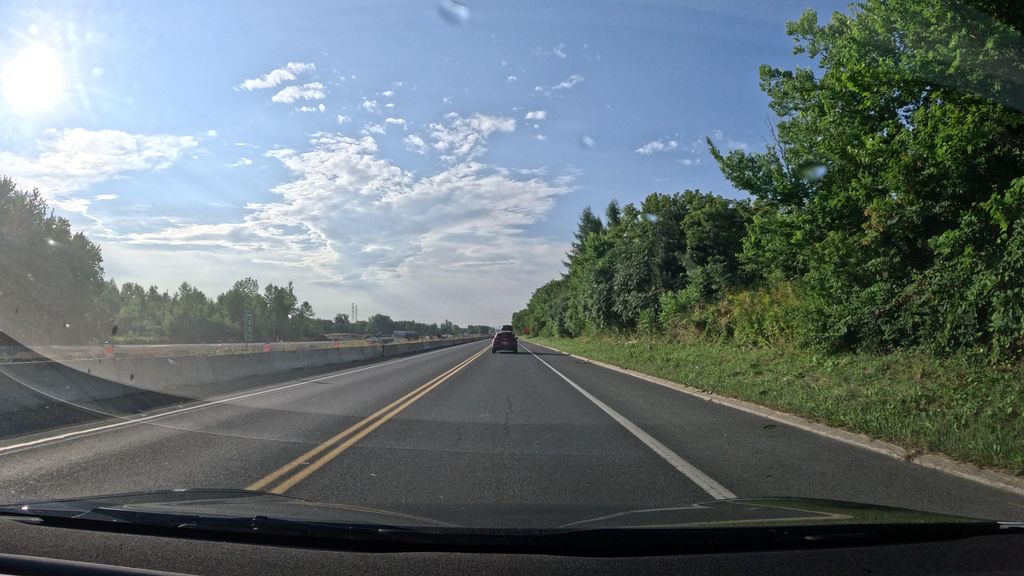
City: montreal